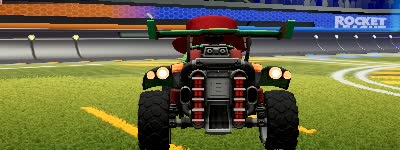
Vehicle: octane